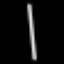
Label: line